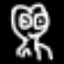
Label: frog